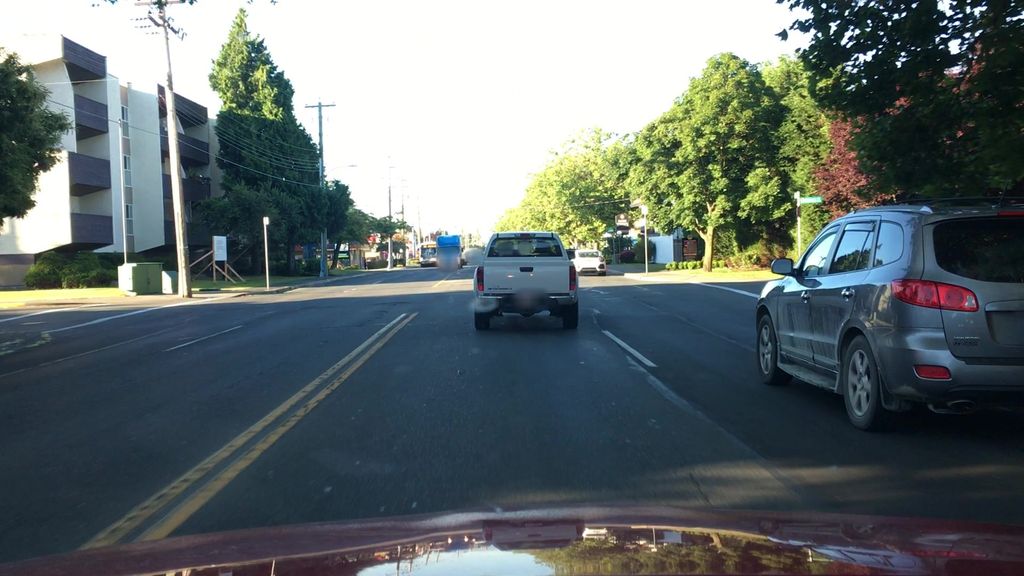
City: victoria